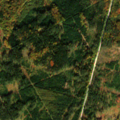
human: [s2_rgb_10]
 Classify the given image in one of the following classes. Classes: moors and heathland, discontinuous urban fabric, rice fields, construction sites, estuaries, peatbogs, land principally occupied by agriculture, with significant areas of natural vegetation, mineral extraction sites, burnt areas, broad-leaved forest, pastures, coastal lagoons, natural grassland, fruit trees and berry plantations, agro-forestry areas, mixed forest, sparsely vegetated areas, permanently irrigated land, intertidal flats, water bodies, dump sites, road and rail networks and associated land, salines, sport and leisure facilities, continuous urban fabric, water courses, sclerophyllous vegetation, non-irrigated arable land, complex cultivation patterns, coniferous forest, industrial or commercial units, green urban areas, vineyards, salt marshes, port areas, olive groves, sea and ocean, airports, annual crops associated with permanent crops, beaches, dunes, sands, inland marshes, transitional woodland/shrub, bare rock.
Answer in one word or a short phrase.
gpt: coniferous forest, mixed forest, transitional woodland/shrub